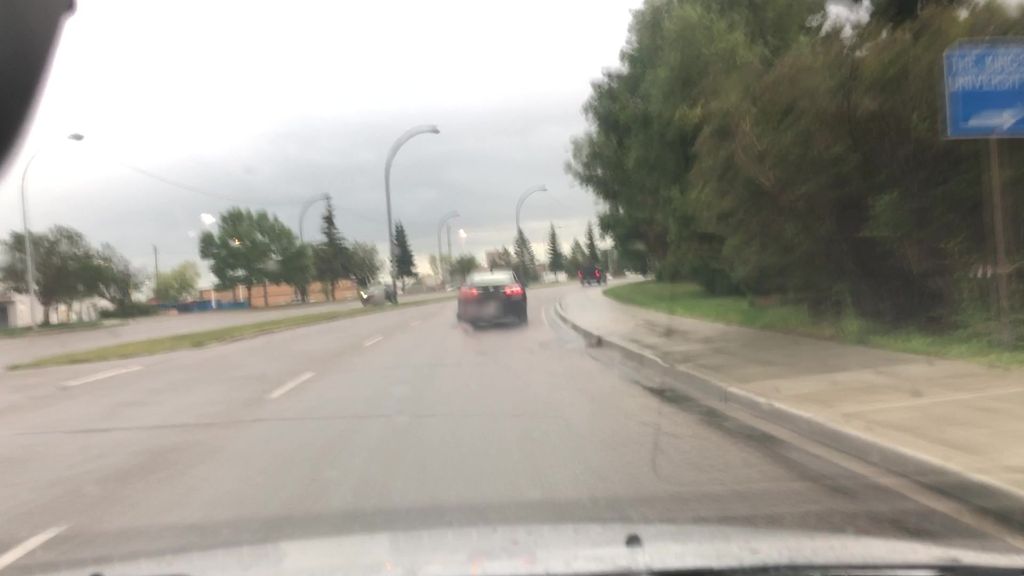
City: edmonton